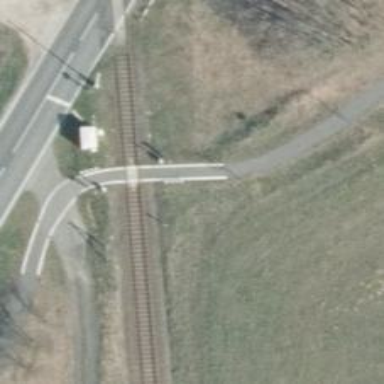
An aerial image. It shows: Railway crossing.